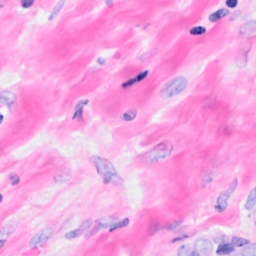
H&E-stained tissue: Breast